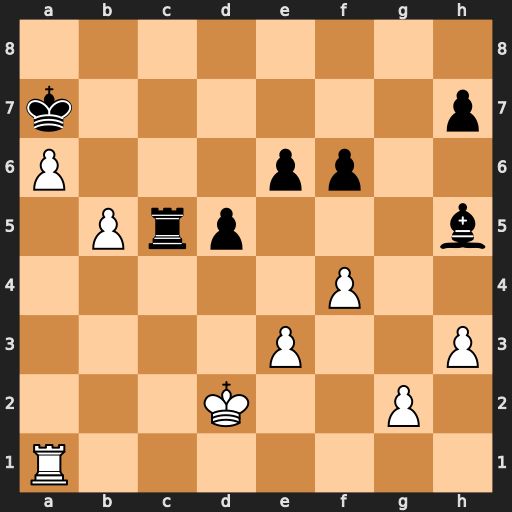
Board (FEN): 8/k6p/P3pp2/1Prp3b/5P2/4P2P/3K2P1/R7
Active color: w
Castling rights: -
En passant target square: -
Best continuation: b6+ Kxb6 a7